Interaction volume radius: 5 \u00c5
Interaction volume height: 25 \u00c5
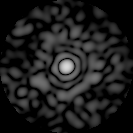
Disorder parameter: 0.8304